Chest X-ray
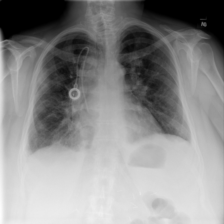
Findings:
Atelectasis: negative
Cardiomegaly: negative
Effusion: positive
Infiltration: positive
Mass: negative
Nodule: negative
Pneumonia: negative
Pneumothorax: negative
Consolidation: negative
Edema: negative
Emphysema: negative
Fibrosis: negative
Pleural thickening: negative
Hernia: negative